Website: ulta-beauty
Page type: address-validator
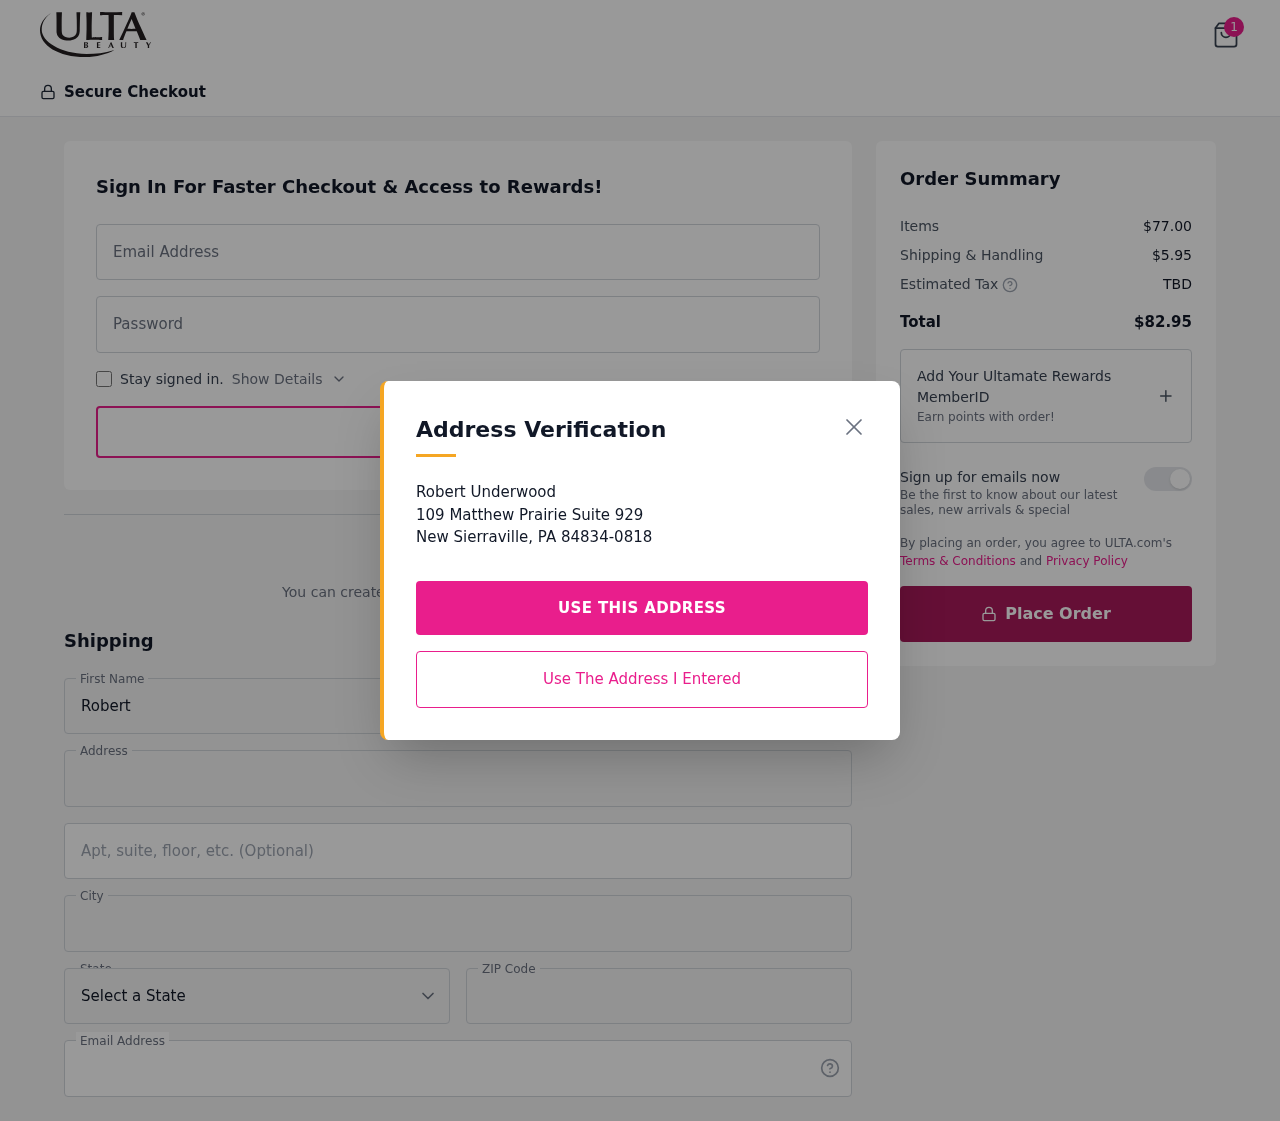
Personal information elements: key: PII_CITY
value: New Sierraville
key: PII_EMAIL
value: robertunderwood@yahoo.com
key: PII_FIRSTNAME
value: Robert
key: PII_LASTNAME
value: Underwood
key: PII_POSTCODE
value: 84834
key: PII_STATE_ABBR
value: PA
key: PII_STREET
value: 109 Matthew Prairie Suite 929
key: PII_STREET2
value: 109 Matthew Prairie Suite 929
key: PII_STREET2
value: Apt. 343
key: PII_FULLNAME2
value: Robert Underwood
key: PII_CITY2
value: New Sierraville
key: PII_STATE_ABBR2
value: PA
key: PII_POSTCODE_FULL
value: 84834
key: PII_POSTCODE_EXT
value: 0818
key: PII_POSTCODE_NUMERIC
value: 84834
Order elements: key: ORDER_NUM_ITEMS
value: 1
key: ORDER_SUBTOTAL
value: $77.00
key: ORDER_SHIPPING_COST
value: $5.95
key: ORDER_TOTAL
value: $82.95